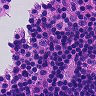
Metastatic tissue present: no